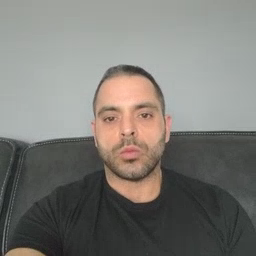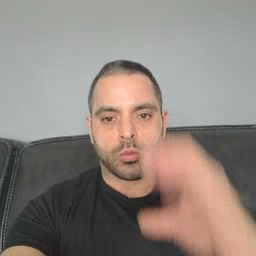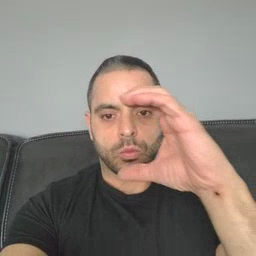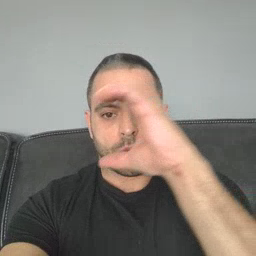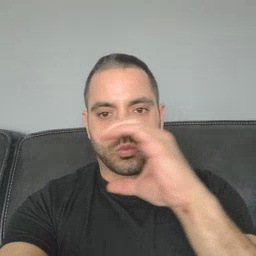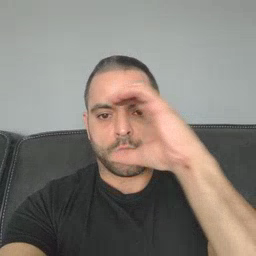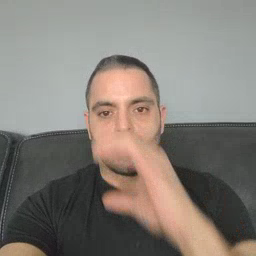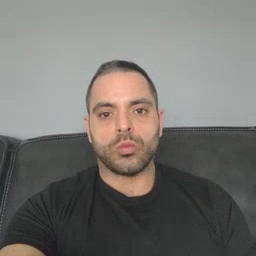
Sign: look